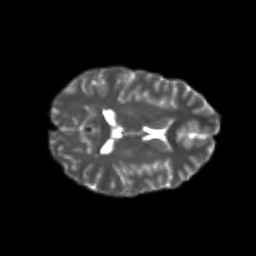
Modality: T2w
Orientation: axial
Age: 20
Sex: female
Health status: healthy
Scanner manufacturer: philips
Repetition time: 7.385 s
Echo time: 0.08599 s